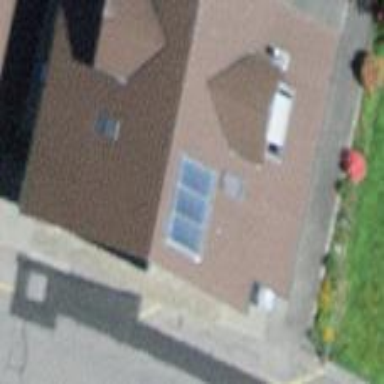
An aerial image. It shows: Building.